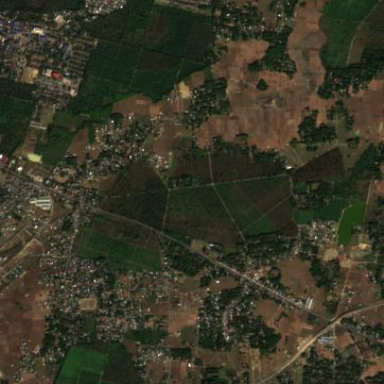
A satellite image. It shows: Orchard filled with tea plants.